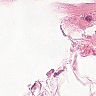
Metastatic tissue present: no